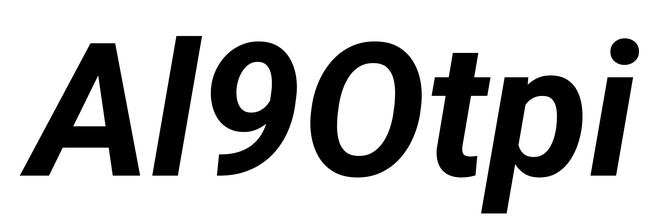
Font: Roboto-Italic_Bold_Italic